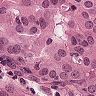
Metastatic tissue present: yes